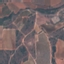
Land use / land cover class: PermanentCrop